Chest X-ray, PA view. Patient: 34 years old, sex F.
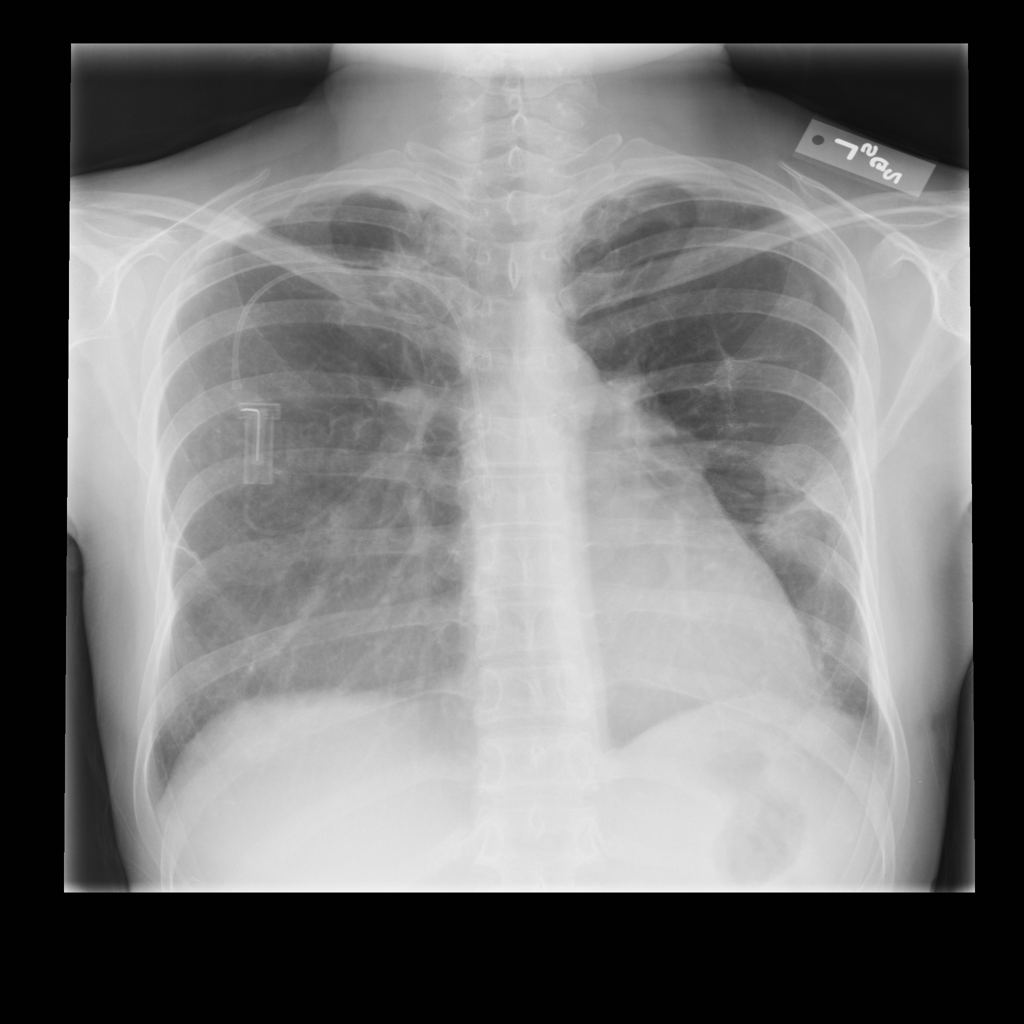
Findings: Pleural_Thickening, Pneumothorax